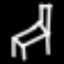
Label: chair